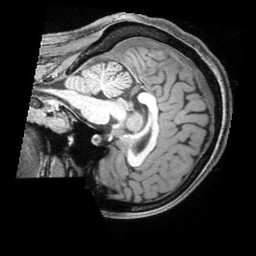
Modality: T1w
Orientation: sagittal